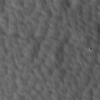
Label: not_dusty